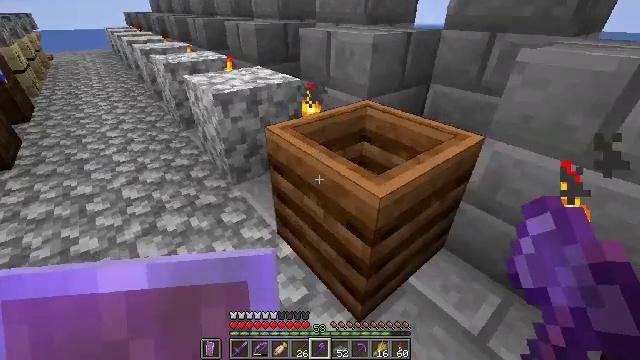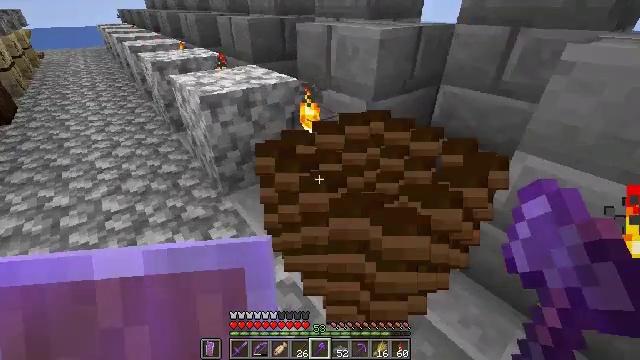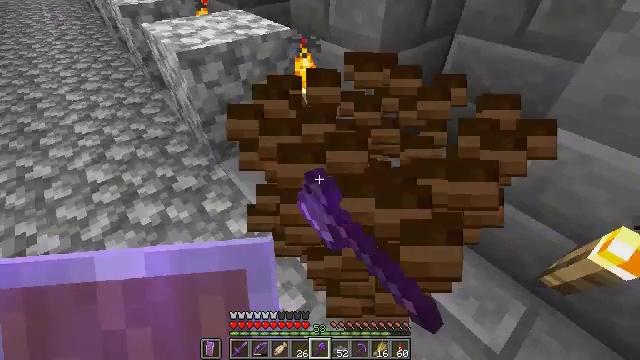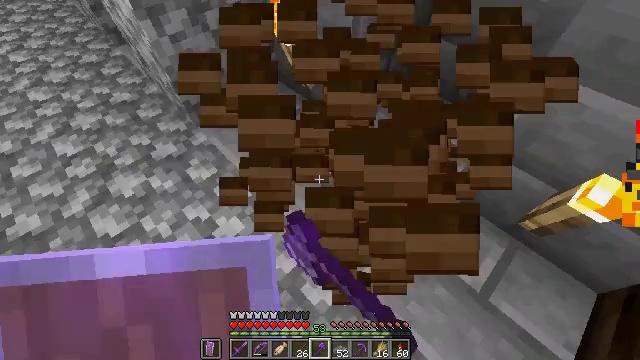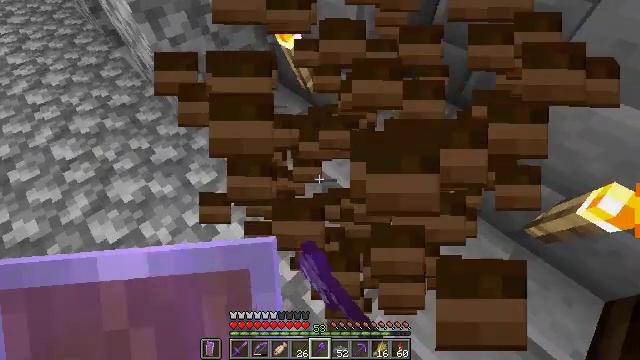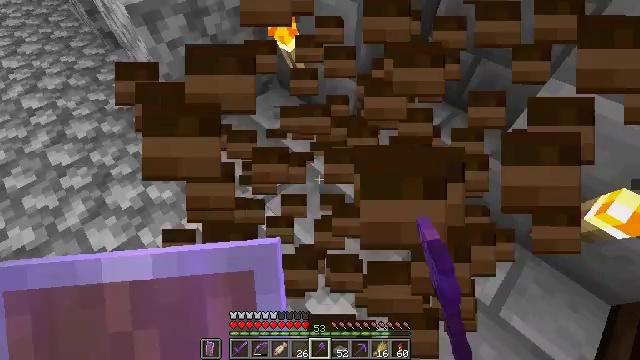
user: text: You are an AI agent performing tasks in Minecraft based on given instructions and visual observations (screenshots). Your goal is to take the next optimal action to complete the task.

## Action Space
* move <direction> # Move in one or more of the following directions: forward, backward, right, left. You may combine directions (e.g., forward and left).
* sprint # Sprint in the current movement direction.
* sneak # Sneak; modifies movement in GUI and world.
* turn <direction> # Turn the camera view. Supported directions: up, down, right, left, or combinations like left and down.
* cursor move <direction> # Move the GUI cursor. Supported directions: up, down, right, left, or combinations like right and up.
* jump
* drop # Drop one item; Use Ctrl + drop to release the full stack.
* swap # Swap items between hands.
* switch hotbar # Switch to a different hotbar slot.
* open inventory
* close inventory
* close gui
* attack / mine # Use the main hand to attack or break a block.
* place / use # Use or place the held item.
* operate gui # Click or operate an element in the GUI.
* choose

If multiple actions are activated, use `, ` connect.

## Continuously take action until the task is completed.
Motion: motion action
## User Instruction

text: Remove the existing composter.
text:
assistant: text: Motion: move forward, attack / mine
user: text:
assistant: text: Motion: turn down, attack / mine
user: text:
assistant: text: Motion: turn right and down, attack / mine
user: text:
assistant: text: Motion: attack / mine
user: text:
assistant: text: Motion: attack / mine
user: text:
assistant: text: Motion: attack / mine